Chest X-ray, AP view. Patient: 55 years old, sex F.
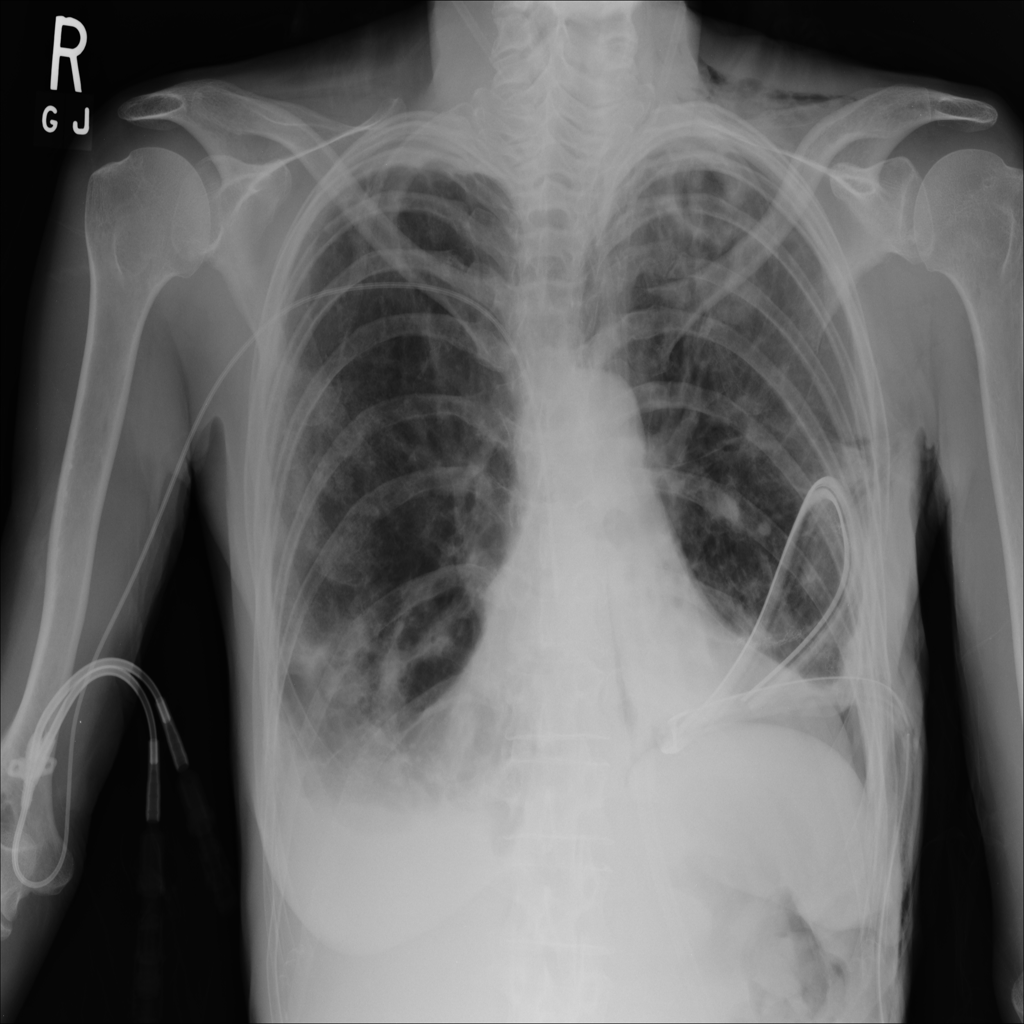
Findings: Emphysema, Pneumothorax